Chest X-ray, AP view. Patient: 21 years old, sex F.
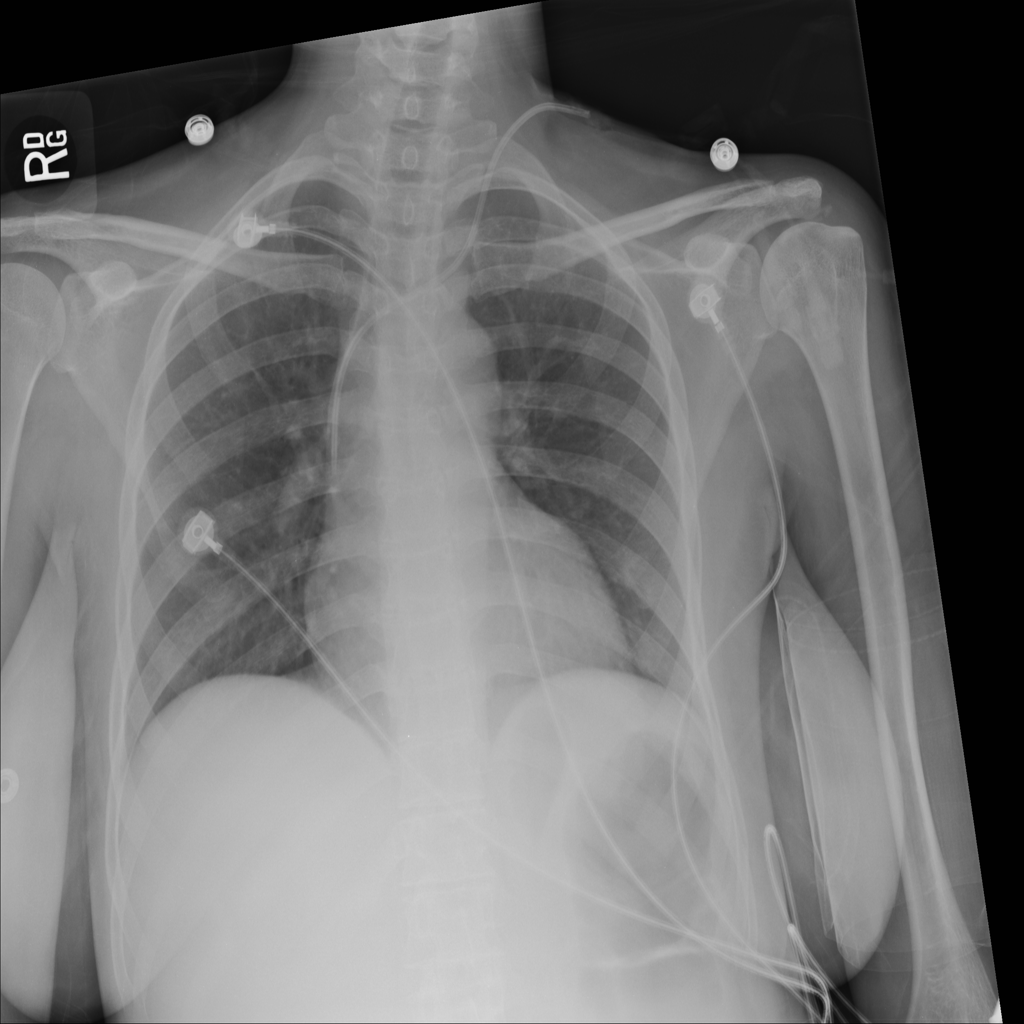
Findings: No Finding